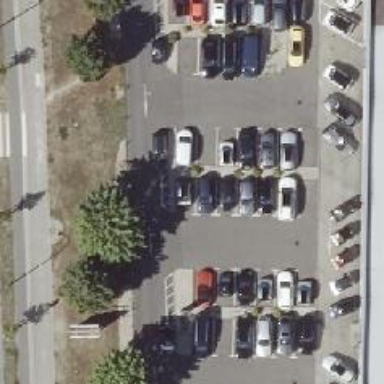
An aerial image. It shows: Asphalt parking aisle along service road.